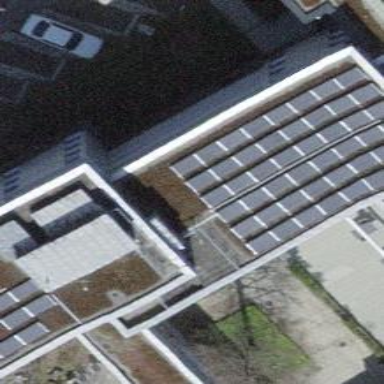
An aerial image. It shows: Solar photovoltaic panel generator.